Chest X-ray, AP view. Patient: 44 years old, sex M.
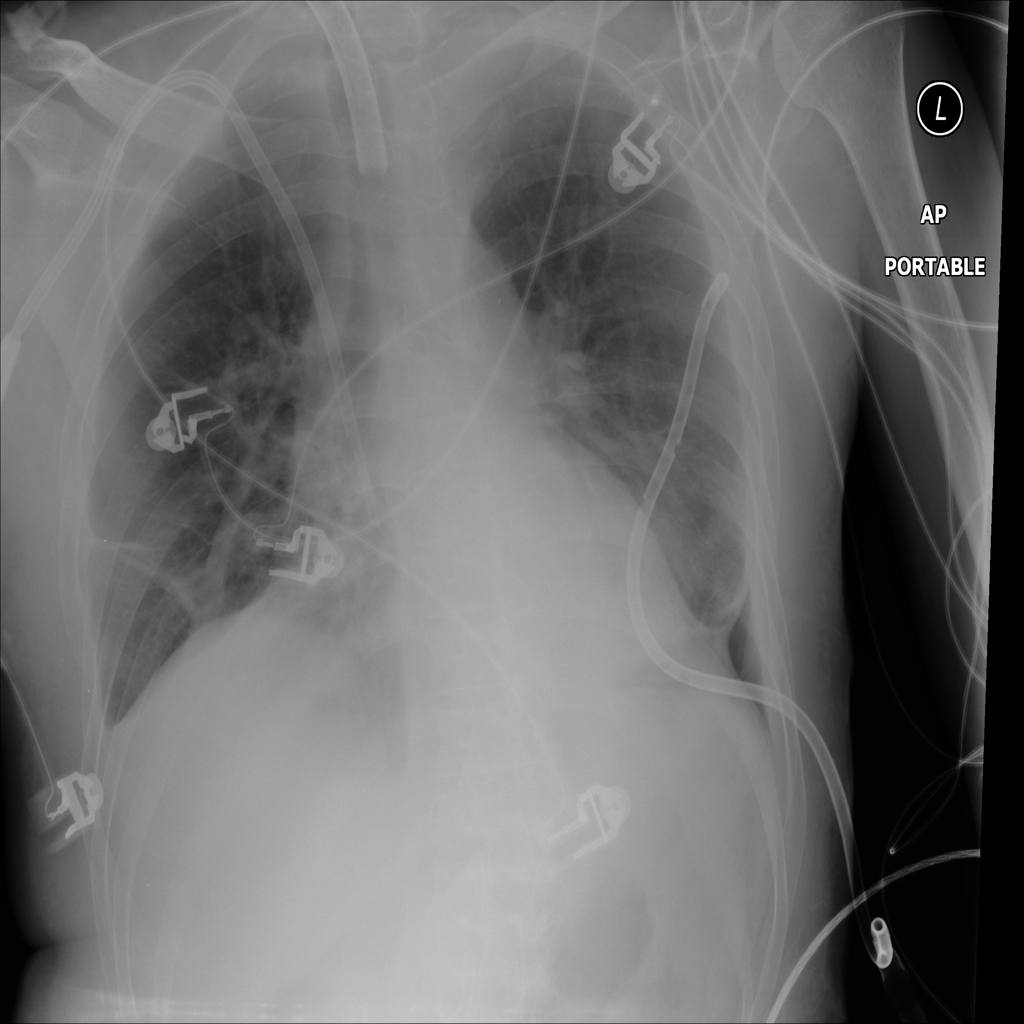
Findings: Atelectasis, Effusion, Pneumothorax